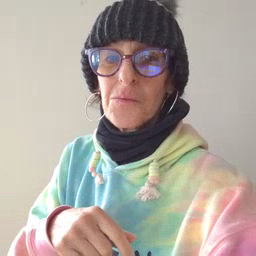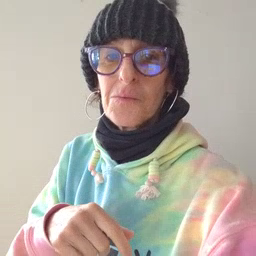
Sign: go